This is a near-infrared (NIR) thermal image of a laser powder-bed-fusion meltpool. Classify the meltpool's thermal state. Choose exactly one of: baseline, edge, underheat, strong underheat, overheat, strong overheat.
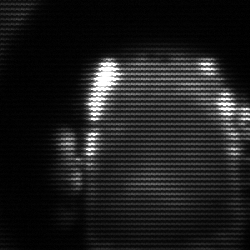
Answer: baseline